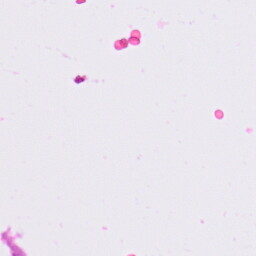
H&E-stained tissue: Lung